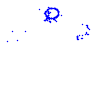
Particle: pion